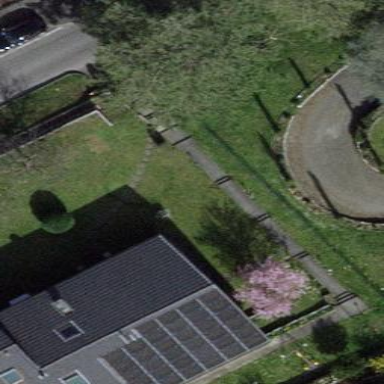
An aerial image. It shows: Garden enclosed by fence.